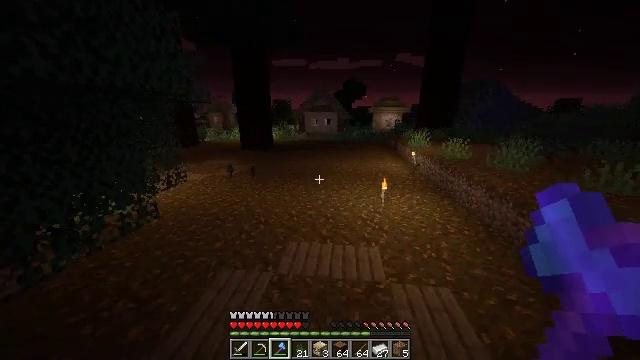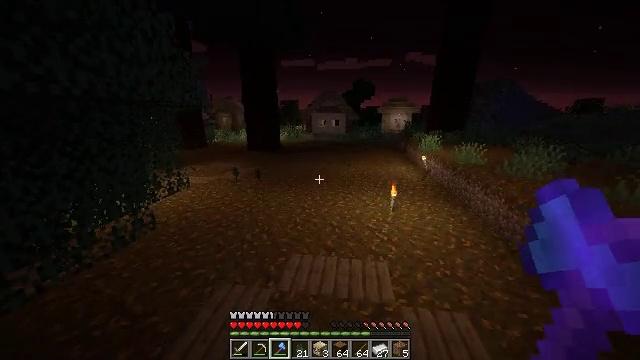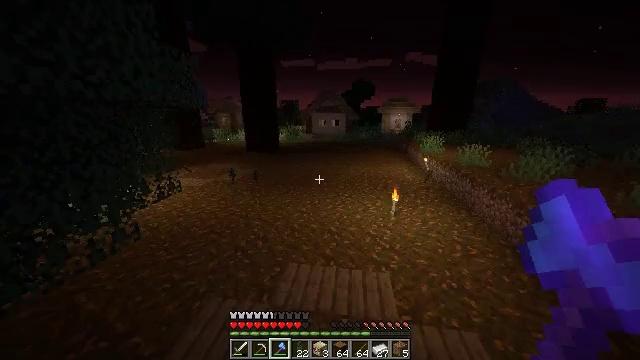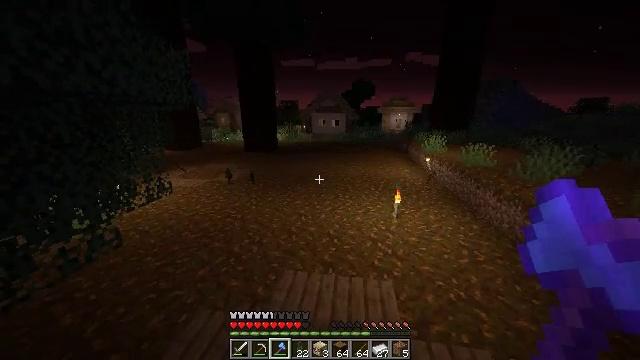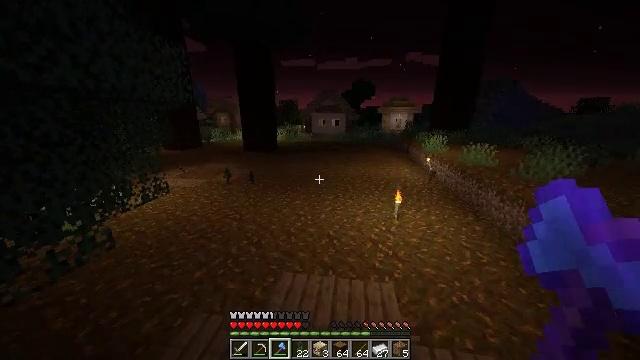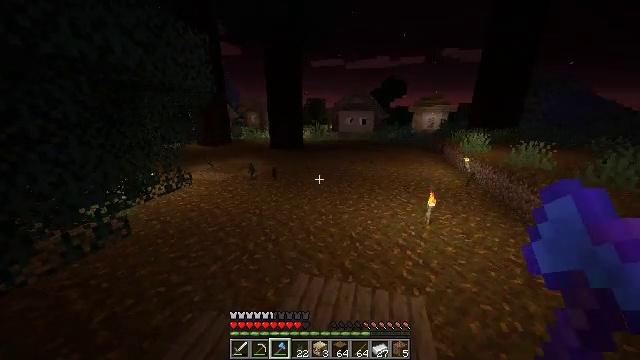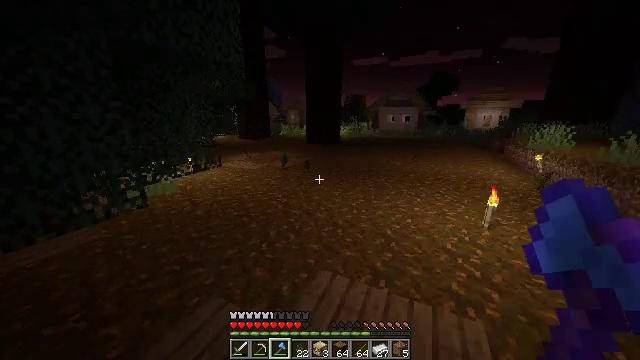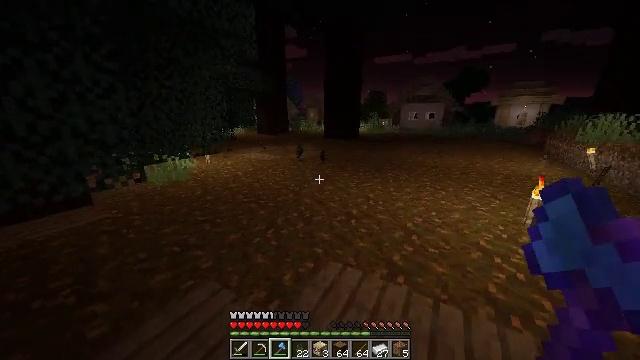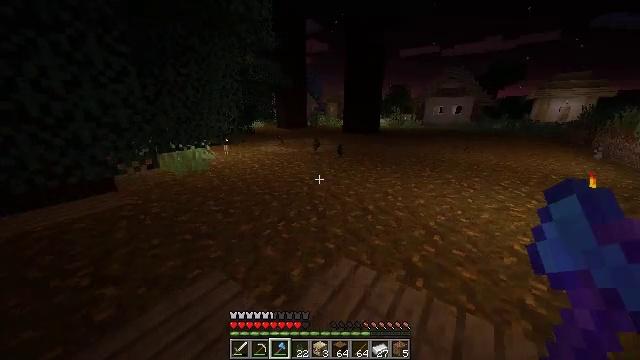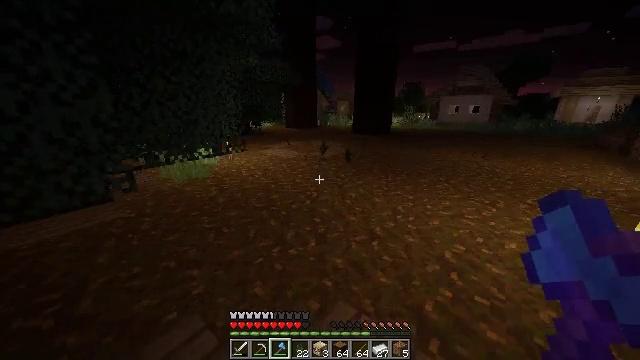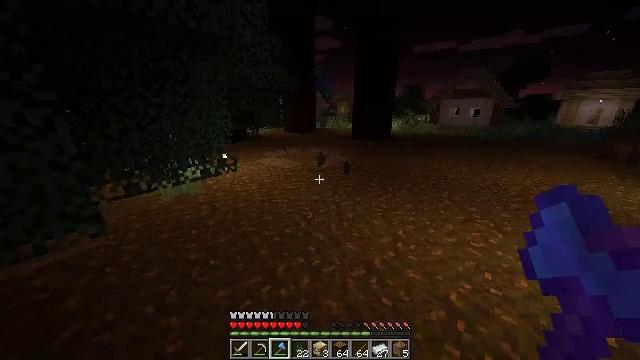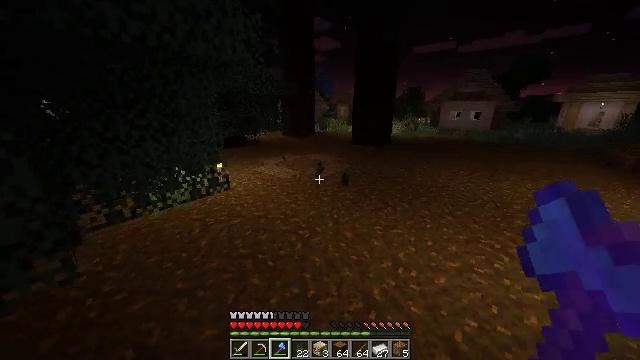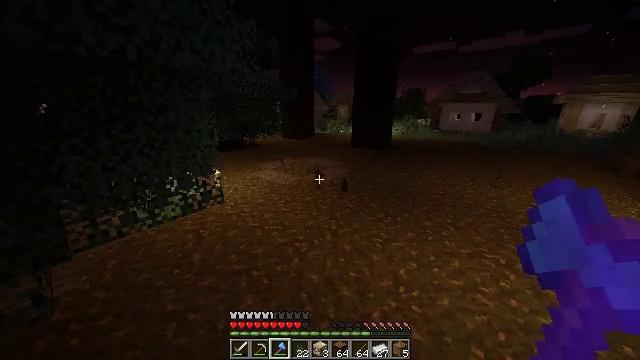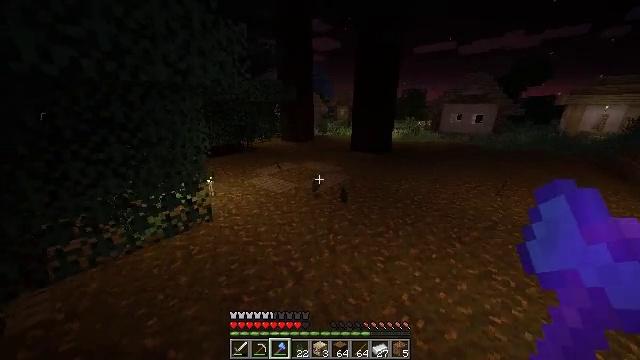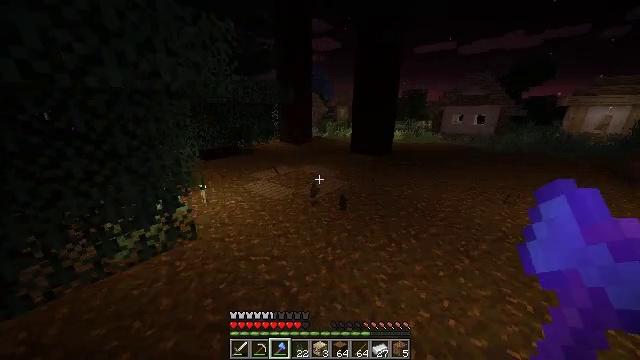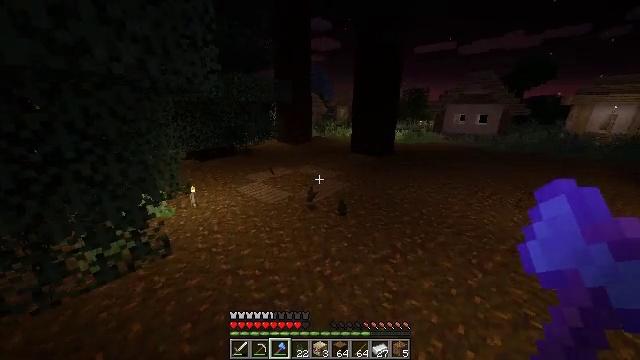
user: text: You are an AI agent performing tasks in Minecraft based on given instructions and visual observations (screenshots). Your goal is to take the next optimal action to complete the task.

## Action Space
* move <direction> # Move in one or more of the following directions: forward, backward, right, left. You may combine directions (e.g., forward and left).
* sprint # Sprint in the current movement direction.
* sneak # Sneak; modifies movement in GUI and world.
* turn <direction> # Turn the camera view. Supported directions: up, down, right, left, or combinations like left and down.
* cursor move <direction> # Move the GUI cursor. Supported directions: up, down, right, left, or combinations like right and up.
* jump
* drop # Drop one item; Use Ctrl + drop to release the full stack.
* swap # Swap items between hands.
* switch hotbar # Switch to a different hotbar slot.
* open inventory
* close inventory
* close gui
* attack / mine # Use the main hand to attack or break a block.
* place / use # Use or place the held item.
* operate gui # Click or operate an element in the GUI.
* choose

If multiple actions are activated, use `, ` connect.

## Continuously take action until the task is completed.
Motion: motion action
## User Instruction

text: Remove the white bed from its place.
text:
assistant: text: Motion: move forward, sprint, turn left, jump
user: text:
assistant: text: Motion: move forward, sprint, jump
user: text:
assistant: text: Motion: move forward, sprint, jump
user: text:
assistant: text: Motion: move forward, sprint, jump
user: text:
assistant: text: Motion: move forward, sprint, turn left, jump
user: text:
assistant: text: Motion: move forward, sprint, turn left, jump
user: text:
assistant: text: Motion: move forward, sprint, turn left, jump
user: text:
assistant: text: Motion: move forward, sprint, turn left and down, jump
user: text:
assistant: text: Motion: move forward, sprint, turn left, jump
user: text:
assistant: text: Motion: move forward, sprint, jump
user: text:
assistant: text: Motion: move forward, sprint, jump
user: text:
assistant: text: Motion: move forward, sprint, jump
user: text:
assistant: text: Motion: move forward, sprint, jump
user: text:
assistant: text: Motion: move forward, sprint, jump
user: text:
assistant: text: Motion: move forward, sprint, jump
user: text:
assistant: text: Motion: move forward, sprint, jump
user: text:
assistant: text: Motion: move forward, sprint, turn left, jump
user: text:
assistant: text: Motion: move forward, sprint, turn left and down, jump
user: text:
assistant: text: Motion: move forward, sprint, jump
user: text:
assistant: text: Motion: move forward, sprint, jump
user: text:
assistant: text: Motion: move forward, jump
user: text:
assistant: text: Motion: move forward, jump
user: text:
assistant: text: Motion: move forward, jump
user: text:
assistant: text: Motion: move forward, turn right and up, jump
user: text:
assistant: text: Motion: move forward, turn up, jump
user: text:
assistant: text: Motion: move forward, turn up, jump
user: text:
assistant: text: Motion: move forward, turn up
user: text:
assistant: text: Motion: move forward
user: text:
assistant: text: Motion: move forward
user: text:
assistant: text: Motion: move forward, sprint